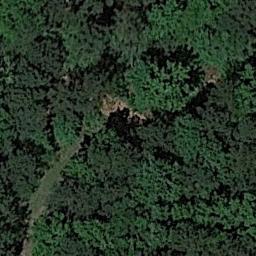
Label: forest